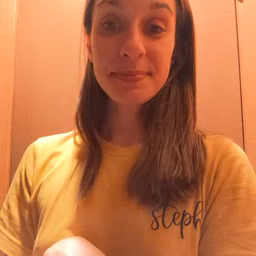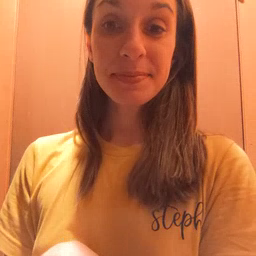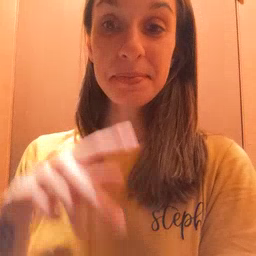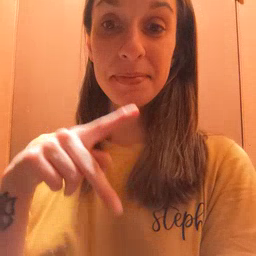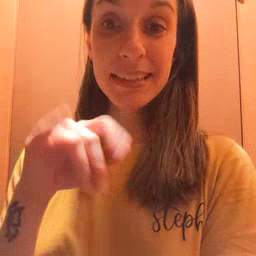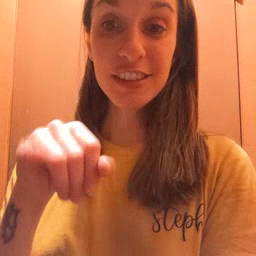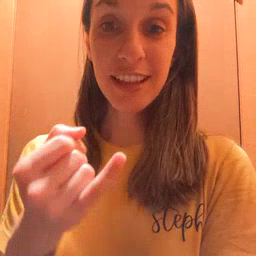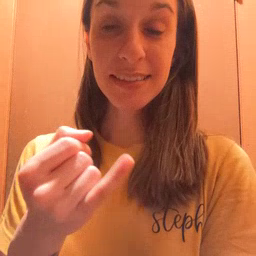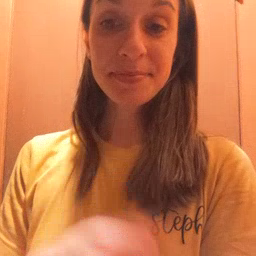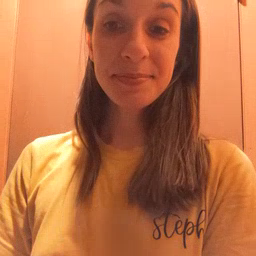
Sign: pajamas